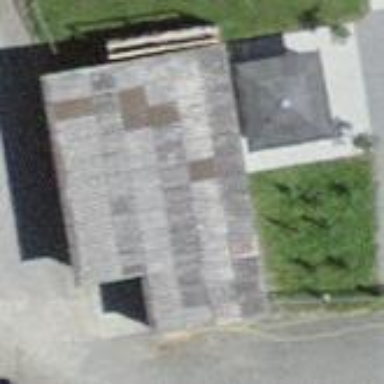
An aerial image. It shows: Shed building.